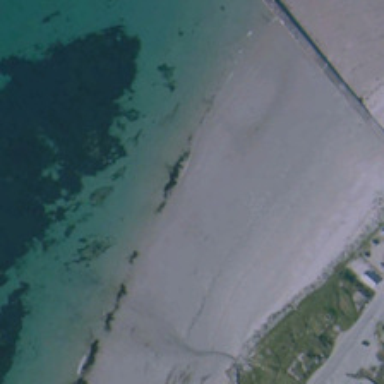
A piece of green ocean is near a yellow beach .